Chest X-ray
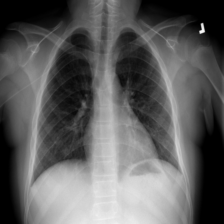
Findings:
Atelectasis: negative
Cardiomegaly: negative
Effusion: negative
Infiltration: positive
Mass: negative
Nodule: negative
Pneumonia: negative
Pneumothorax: negative
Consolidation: negative
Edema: negative
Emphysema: negative
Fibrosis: negative
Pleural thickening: negative
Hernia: negative